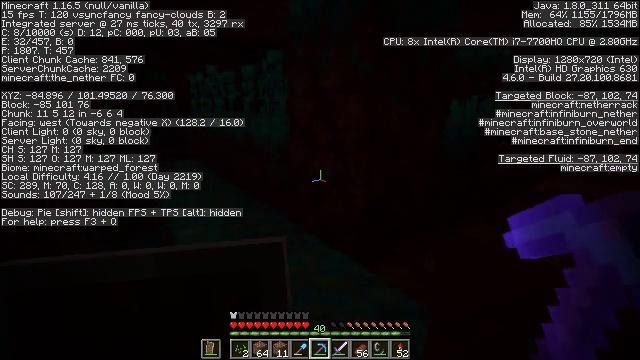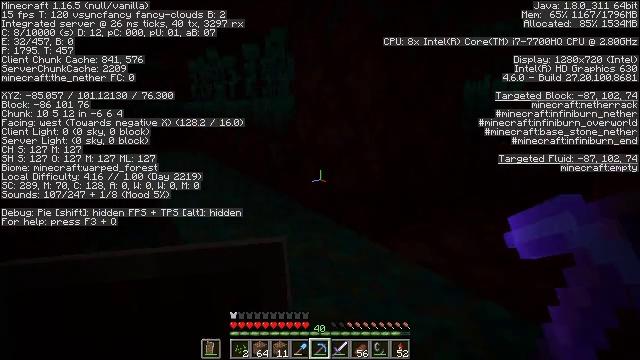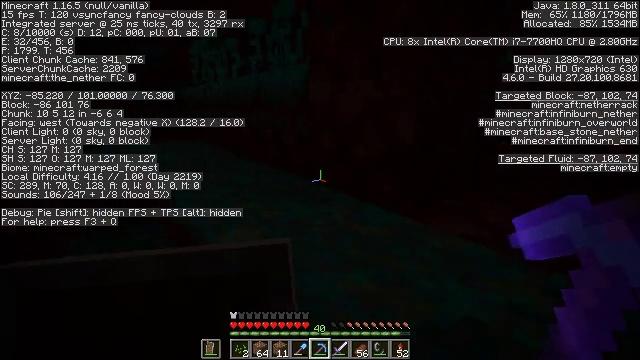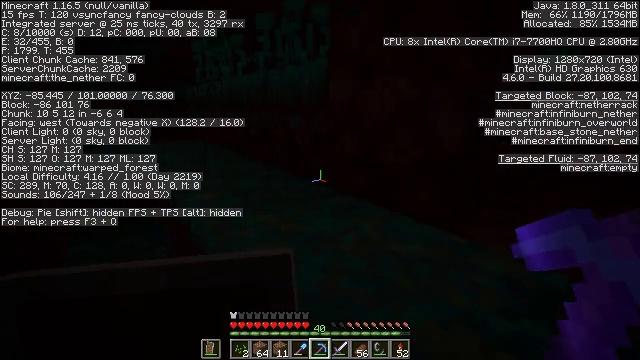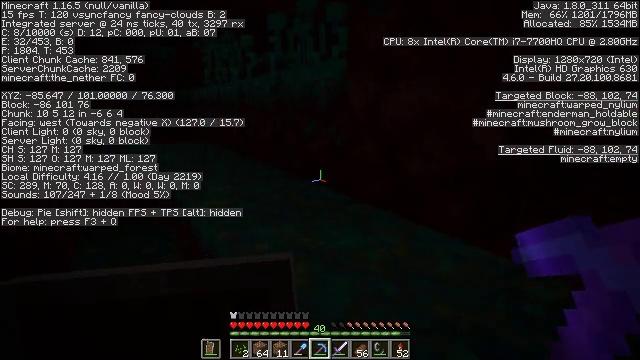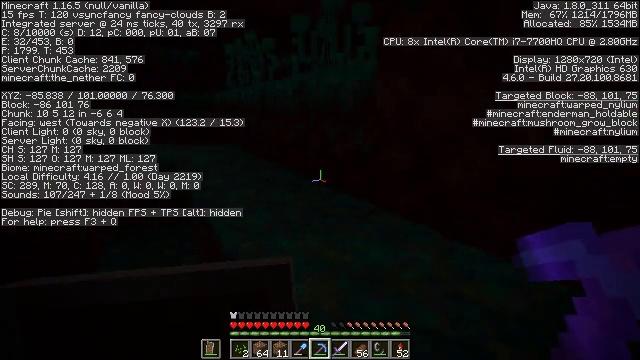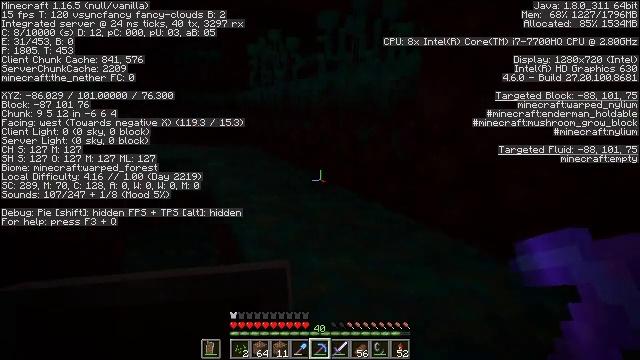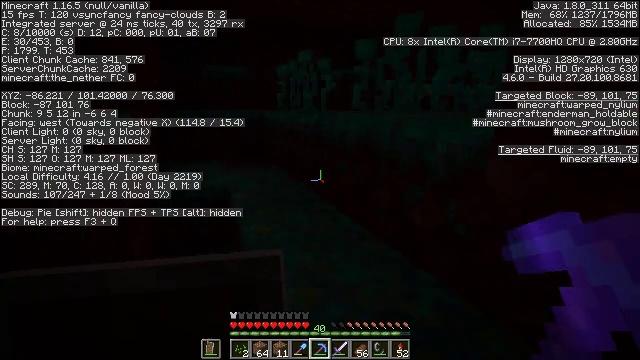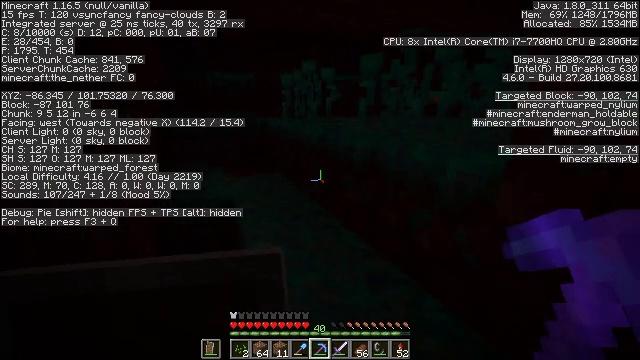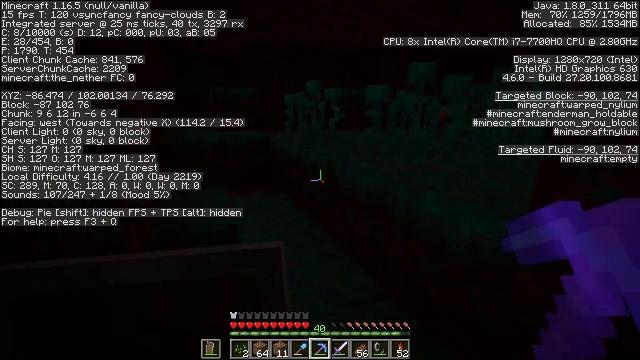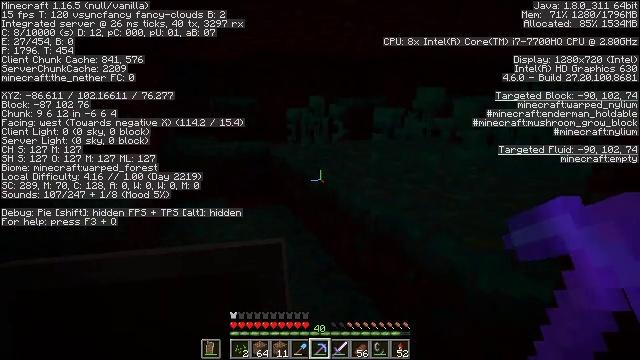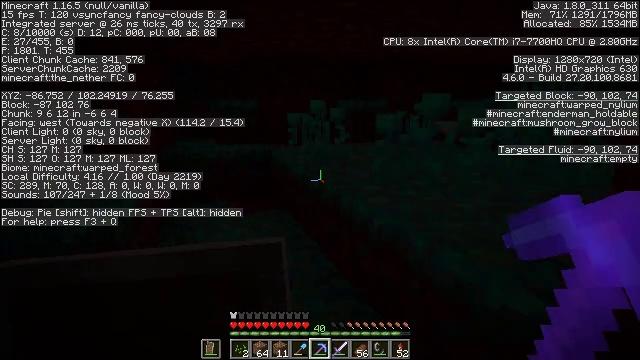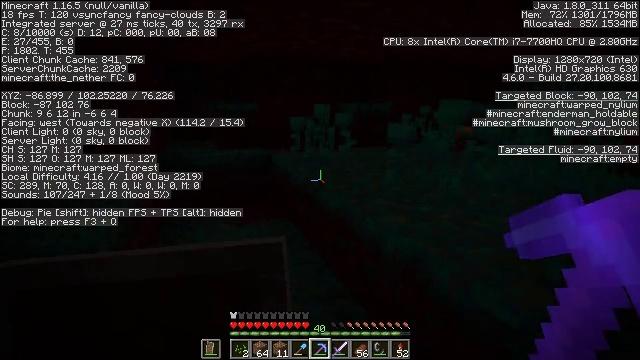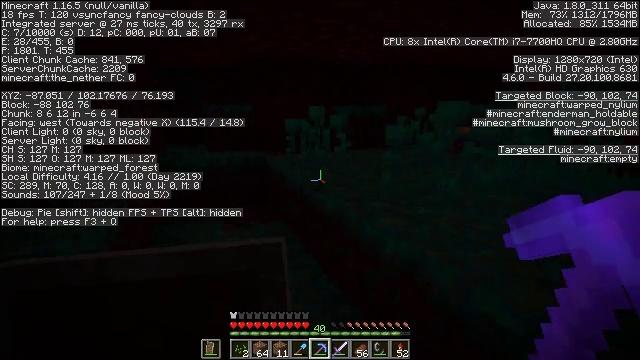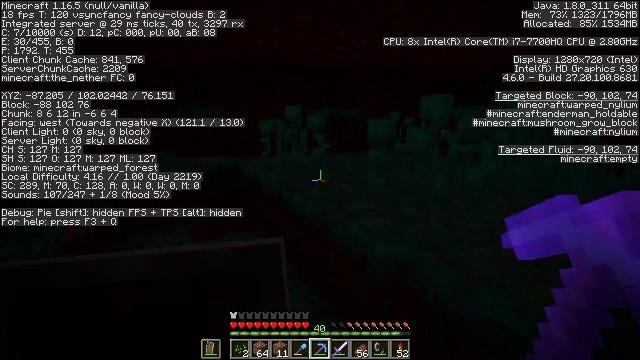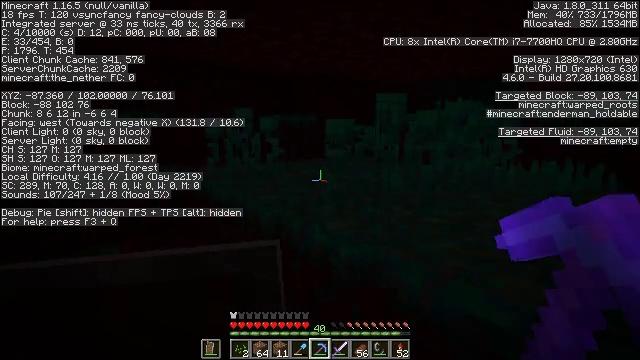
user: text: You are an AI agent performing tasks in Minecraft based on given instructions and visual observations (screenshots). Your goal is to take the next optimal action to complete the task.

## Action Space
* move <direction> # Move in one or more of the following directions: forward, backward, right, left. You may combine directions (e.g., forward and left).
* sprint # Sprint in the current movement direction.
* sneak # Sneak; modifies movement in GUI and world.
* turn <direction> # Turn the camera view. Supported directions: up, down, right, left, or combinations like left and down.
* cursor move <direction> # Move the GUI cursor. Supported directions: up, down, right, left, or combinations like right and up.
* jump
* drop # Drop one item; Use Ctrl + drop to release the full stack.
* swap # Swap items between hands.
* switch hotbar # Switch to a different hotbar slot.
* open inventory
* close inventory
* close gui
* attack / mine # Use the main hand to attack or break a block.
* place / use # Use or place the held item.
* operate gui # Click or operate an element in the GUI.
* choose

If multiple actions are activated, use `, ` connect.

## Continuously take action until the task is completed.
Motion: motion action
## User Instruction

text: Get warped nylium by digging.
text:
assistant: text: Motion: move forward
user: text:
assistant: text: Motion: move forward
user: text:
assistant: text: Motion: move forward
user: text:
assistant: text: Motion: move forward, turn left
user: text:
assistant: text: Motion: move forward, turn left
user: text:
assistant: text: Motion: move forward, turn left
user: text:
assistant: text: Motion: move forward, turn left, jump
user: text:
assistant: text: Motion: move forward, jump
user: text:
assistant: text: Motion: move forward, jump
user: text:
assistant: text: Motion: move forward, jump
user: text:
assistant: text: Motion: move forward, jump
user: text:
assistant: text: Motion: move forward
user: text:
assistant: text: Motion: move forward, turn right
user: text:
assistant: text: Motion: move forward, turn right and up
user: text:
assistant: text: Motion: move forward, turn right and up
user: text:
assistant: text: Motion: move forward, turn right
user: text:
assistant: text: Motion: move forward, turn right
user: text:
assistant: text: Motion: move forward, turn right
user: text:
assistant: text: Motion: move forward, turn right
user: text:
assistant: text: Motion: move forward
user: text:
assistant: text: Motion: move forward, turn right
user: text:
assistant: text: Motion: move forward, turn right
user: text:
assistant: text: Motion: move forward, jump
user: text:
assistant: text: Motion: move forward, jump
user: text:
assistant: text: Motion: move forward, turn right, jump
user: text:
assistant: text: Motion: move forward, turn right, jump
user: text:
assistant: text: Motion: move forward, turn right, jump
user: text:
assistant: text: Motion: move forward, turn right
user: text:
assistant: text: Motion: move forward, turn right
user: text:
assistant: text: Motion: move forward, turn right